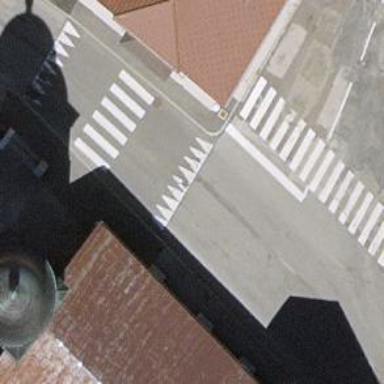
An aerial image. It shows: Bump for traffic calming.